Field crop: tomato
Growth stage: 1
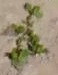
Species: portulaca